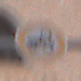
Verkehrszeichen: VerbotKraftfahrzeugeZuegeNichtSchneller25
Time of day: SunriseSunset
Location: Outdoor (Urban)
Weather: Clear
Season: NotSpecified
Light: Natural